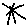
Label: star